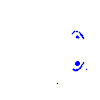
Particle: electron